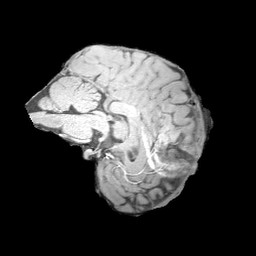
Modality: MP2RAGE
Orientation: sagittal